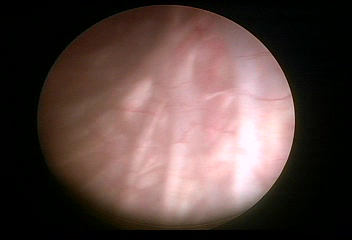
Modality: WLC
Class: Normal mucosa
Bladder cancer association: No